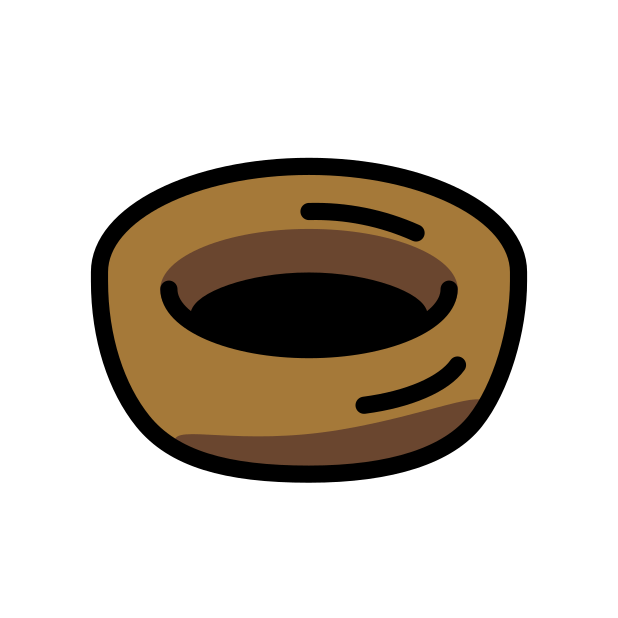
Emoji: 🪹
Name: empty nest
Unicode: 0x1fab9